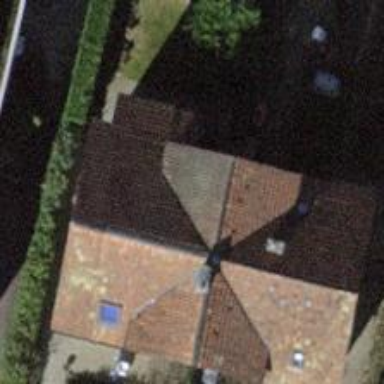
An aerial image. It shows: Semidetached house.